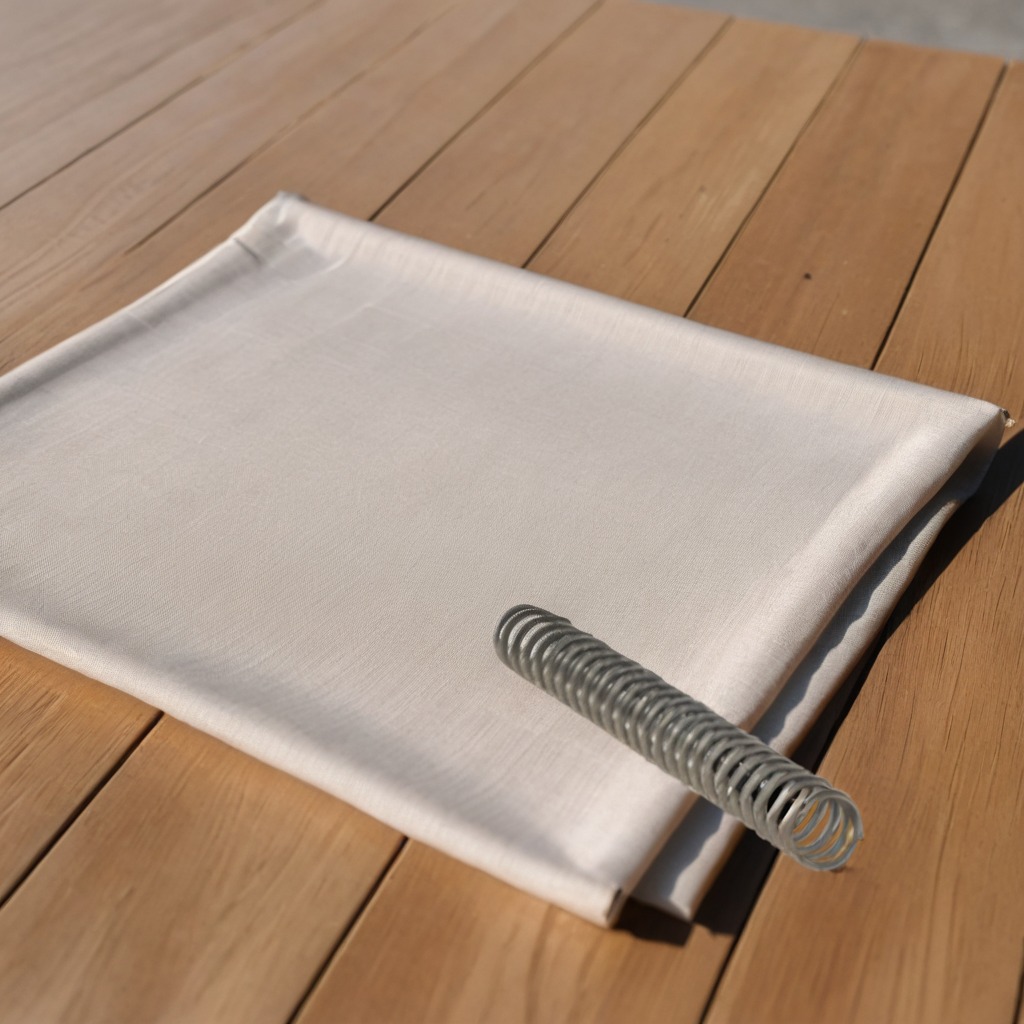
A coiled metal spring is lying on a wooden table.